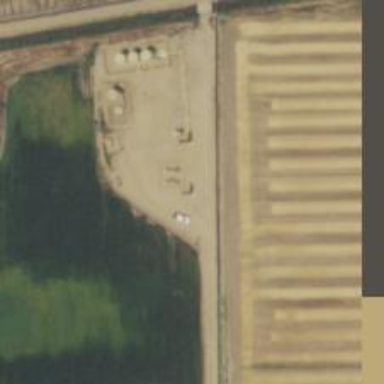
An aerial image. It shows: Storage tank that is man-made.